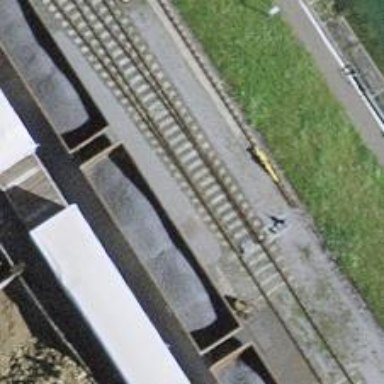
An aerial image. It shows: Railway spur service.